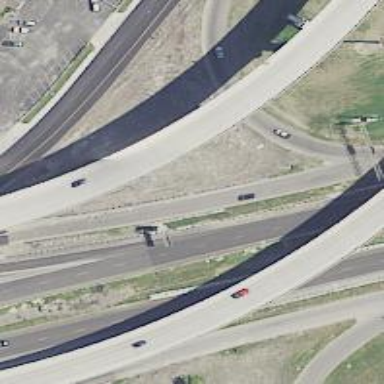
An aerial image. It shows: Motorway junction.